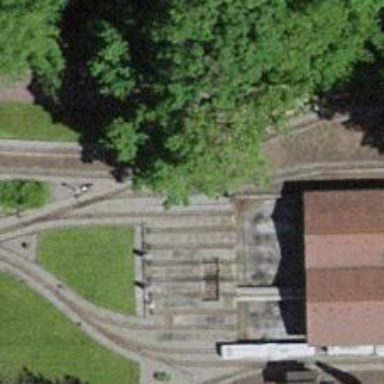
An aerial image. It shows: Miniature railway yard.